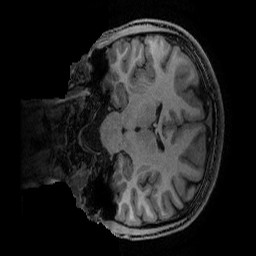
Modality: T1w
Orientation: coronal
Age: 17
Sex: male
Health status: ill
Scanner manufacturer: ge
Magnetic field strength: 3 T
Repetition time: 0.007664 s
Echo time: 0.00342 s